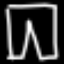
Label: pants